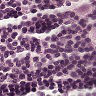
Metastatic tissue present: yes